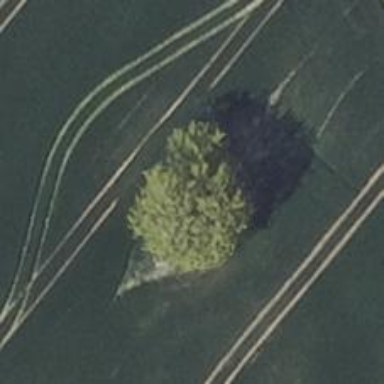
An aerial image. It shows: Deciduous broadleaved tree.